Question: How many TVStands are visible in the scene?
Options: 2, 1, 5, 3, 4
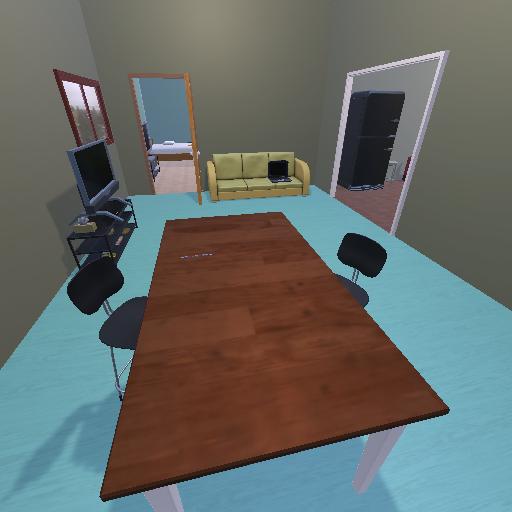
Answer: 2